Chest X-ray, AP view. Patient: 49 years old, sex M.
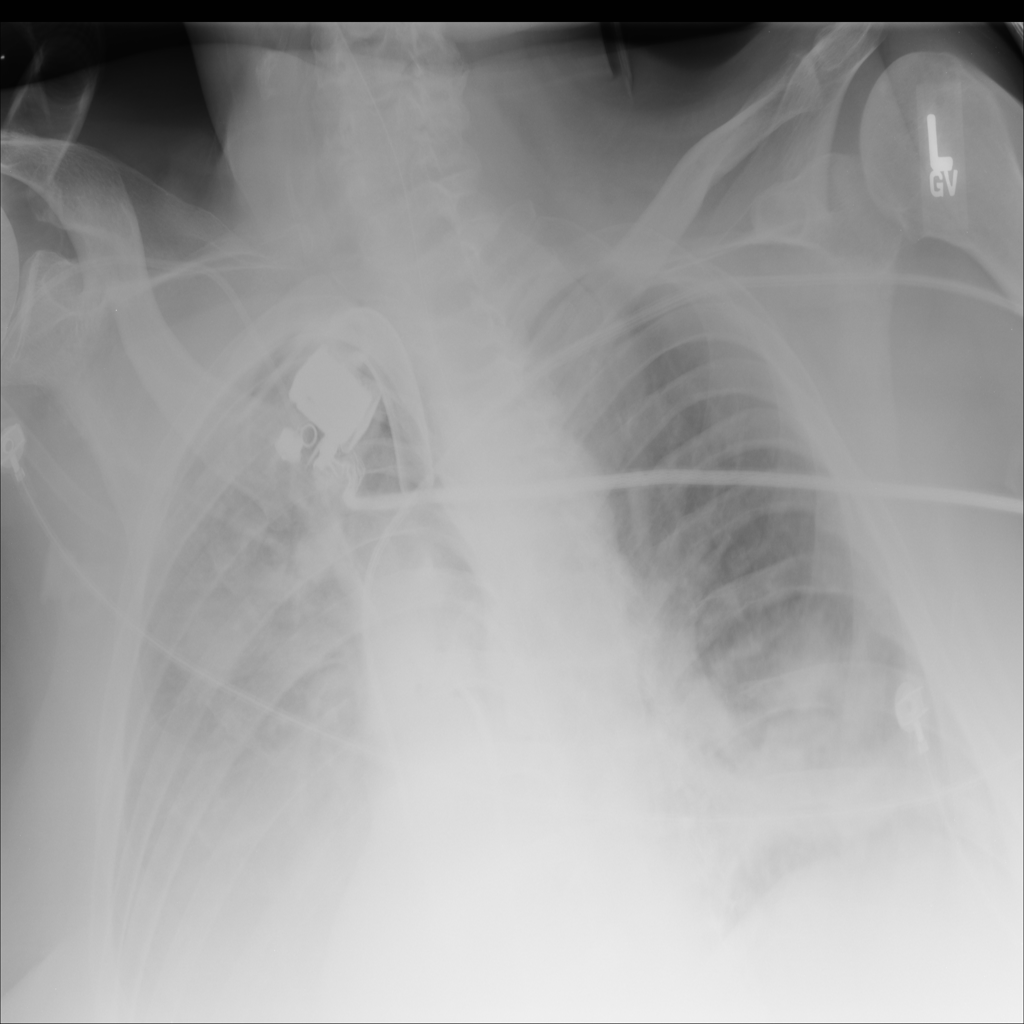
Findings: Atelectasis, Infiltration